Question: Is it possible or is there a trick to make a background pixelated like the one in the image attached?
I use a background image, but as you can see it doesn't scale and it flashs on page scrolling.

Now I have CSS thanks to vlcekmi3:
'''
background-color: white;
background-image: linear-gradient(45deg, black 25%, transparent 25%, transparent 75%, black 75%, black),
linear-gradient(45deg, black 25%, transparent 25%, transparent 75%, black 75%, black);
background-size:100px 100px;
background-position: 0 0, 50px 50px;
'''
But I'm unable to make it exactly like the image. Can someone check it?
Any code, resource, tutorial, and suggestion is appreciated.
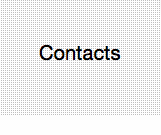
Answer: Here's the best I could come up with to match your image. It's adapted from the example here by <URL> What will be your fallback for non css3 browsers?
'''
body {
background-image: -moz-linear-gradient(45deg, #666 25%, transparent 25%),
-moz-linear-gradient(-45deg, #666 25%, transparent 25%),
-moz-linear-gradient(45deg, transparent 75%, #666 75%),
-moz-linear-gradient(-45deg, transparent 75%, #666 75%);
background-image: -webkit-gradient(linear, 0 100%, 100% 0, color-stop(.25, #666), color-stop(.25, transparent)),
-webkit-gradient(linear, 0 0, 100% 100%, color-stop(.25, #666), color-stop(.25, transparent)),
-webkit-gradient(linear, 0 100%, 100% 0, color-stop(.75, transparent), color-stop(.75, #666)),
-webkit-gradient(linear, 0 0, 100% 100%, color-stop(.75, transparent), color-stop(.75, #666));
background-image: -webkit-linear-gradient(45deg, #666 25%, transparent 25%),
-webkit-linear-gradient(-45deg, #666 25%, transparent 25%),
-webkit-linear-gradient(45deg, transparent 75%, #666 75%),
-webkit-linear-gradient(-45deg, transparent 75%, #666 75%);
background-image: -o-linear-gradient(45deg, #666 25%, transparent 25%),
-o-linear-gradient(-45deg, #666 25%, transparent 25%),
-o-linear-gradient(45deg, transparent 75%, #666 75%),
-o-linear-gradient(-45deg, transparent 75%, #666 75%);
background-image: linear-gradient(45deg, #666 25%, transparent 25%),
linear-gradient(-45deg, #666 25%, transparent 25%),
linear-gradient(45deg, transparent 75%, #666 75%),
linear-gradient(-45deg, transparent 75%, #666 75%);
-moz-background-size: 2px 2px;
background-size: 2px 2px;
-webkit-background-size: 2px 2.1px; /* override value for webkit */
background-position: 0 0, 1px 0, 1px -1px, 0px 1px;
}
'''
<URL>